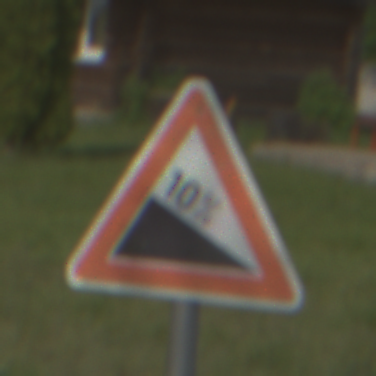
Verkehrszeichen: Gefaelle10
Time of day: MorningAfternoon
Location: Outdoor (Nature)
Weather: PartlyCloudy
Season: NotSpecified
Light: Natural